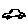
Label: car